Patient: sex F, age 75
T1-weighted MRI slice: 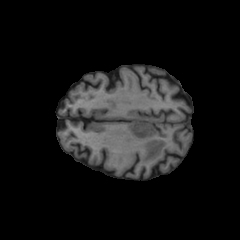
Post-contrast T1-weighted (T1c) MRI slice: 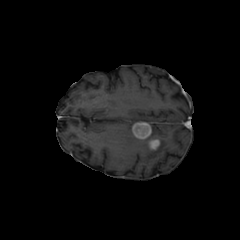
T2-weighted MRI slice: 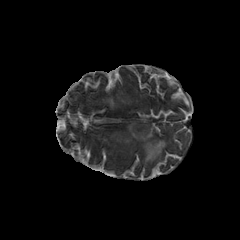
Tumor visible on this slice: yes
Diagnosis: Glioblastoma, IDH-wildtype
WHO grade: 4